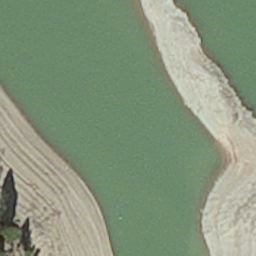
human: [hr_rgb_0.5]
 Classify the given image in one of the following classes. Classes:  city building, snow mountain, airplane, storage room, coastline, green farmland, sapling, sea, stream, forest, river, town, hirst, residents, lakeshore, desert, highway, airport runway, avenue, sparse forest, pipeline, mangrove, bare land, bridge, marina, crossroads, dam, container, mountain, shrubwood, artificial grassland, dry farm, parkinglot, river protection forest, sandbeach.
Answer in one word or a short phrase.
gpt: hirst